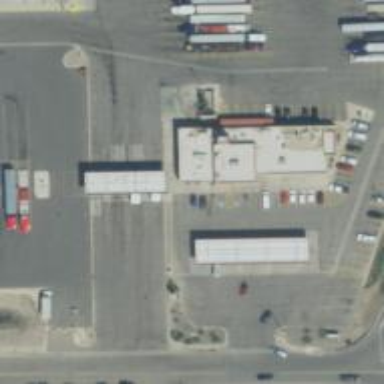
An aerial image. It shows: Convenience shop.